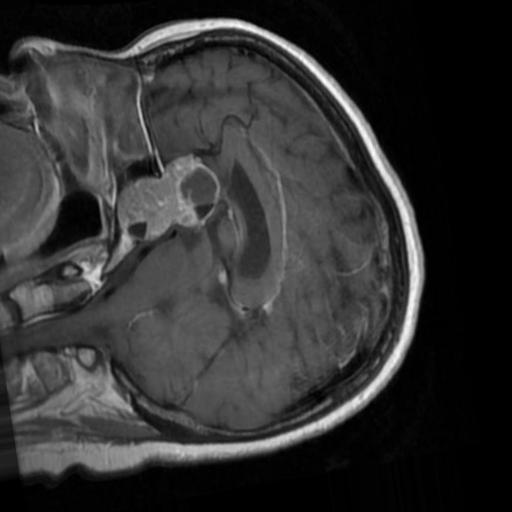
Label: brain_tumor